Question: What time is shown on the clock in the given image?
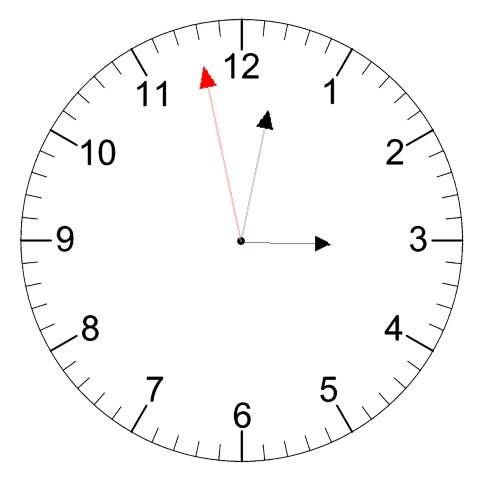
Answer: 03:01:58